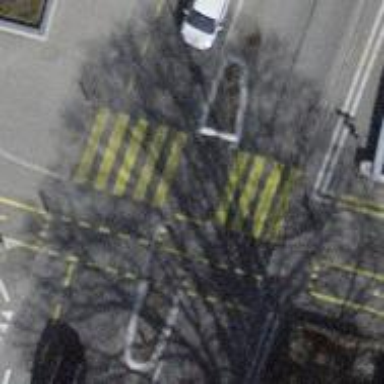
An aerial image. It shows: Uncontrolled zebra crossing with zebra markings.